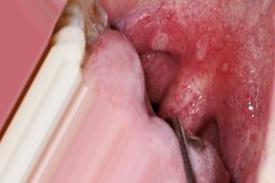
Condition: Mouth Ulcer